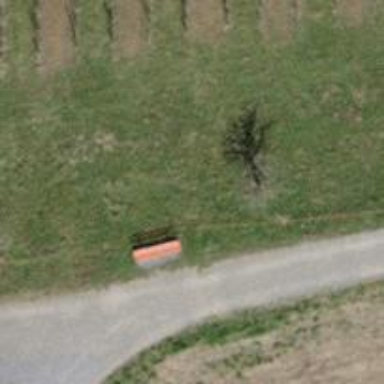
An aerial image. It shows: Red bench.